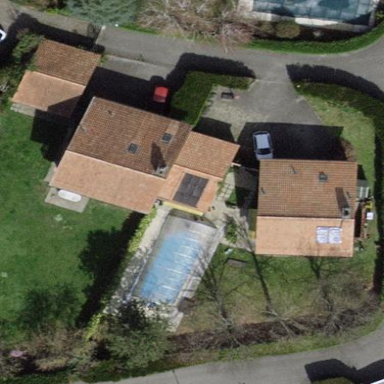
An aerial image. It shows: Garden enclosed by fence.